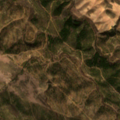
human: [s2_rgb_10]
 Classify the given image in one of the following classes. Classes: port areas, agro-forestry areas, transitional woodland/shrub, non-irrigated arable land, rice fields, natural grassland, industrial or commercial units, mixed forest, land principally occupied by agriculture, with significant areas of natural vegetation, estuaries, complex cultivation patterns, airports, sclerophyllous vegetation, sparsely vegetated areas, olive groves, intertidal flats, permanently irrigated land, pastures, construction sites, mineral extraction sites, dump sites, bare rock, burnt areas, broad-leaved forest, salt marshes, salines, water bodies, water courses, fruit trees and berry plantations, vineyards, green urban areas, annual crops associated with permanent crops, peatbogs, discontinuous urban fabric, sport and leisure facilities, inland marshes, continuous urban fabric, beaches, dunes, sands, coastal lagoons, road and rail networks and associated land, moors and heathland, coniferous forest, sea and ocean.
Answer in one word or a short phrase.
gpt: non-irrigated arable land, complex cultivation patterns, land principally occupied by agriculture, with significant areas of natural vegetation, transitional woodland/shrub